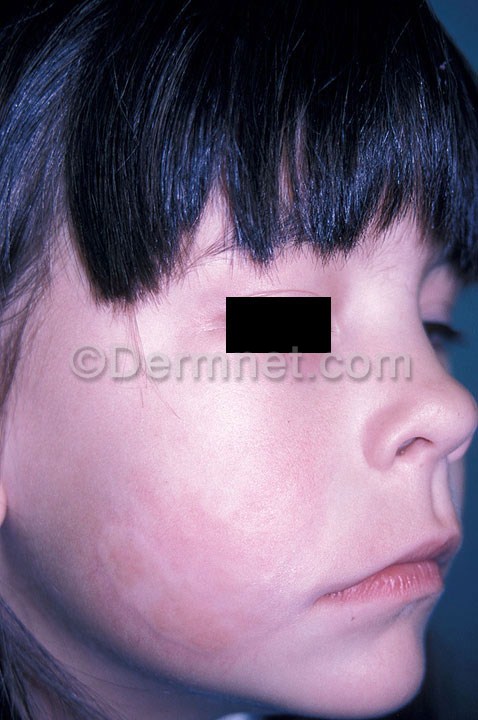
Disease: Lupus and other Connective Tissue diseases